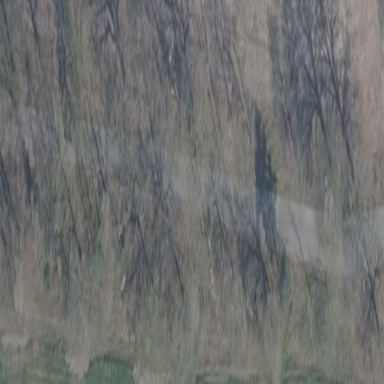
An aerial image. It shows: Patch of scrub vegetation.